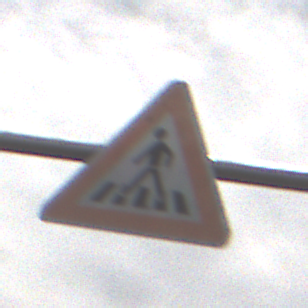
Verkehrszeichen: FussgaengerueberwegRechts
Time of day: Midday
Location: Outdoor (Nature)
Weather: PartlyCloudy
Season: NotSpecified
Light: Natural